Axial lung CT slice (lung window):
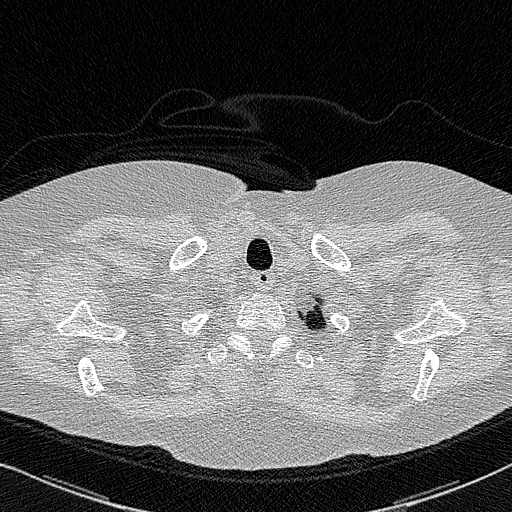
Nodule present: no